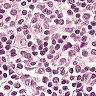
Metastatic tissue present: no